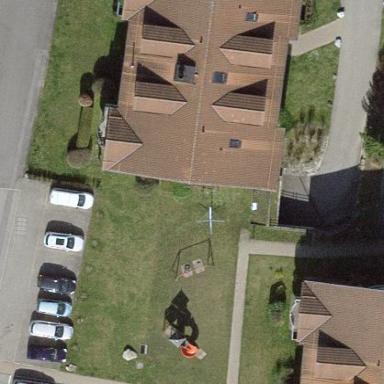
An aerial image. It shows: Playground area for leisure land.